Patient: sex F, age 31
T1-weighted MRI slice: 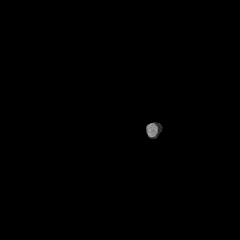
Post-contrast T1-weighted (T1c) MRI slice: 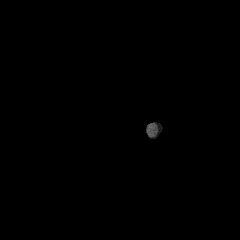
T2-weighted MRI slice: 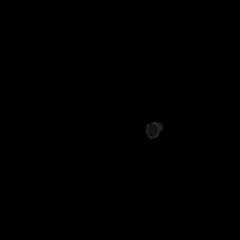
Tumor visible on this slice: no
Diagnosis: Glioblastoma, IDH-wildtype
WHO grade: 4